Field crop: tomato
Growth stage: 2
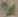
Species: solanum